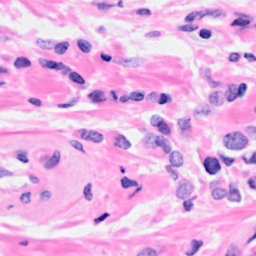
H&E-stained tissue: Breast